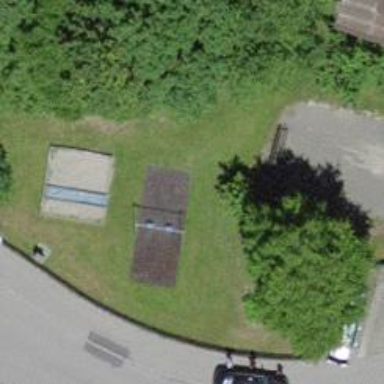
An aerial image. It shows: Playground featuring swings.